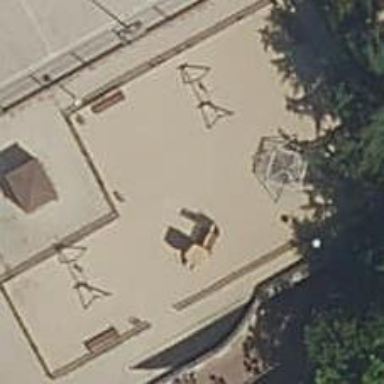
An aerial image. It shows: Playground area for leisure activities on the land.